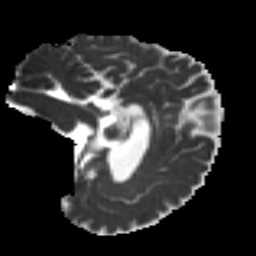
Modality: MD
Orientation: sagittal
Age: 58
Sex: female
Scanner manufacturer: ge
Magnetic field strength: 3 T
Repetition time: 7.8 s
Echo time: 0.0613 s